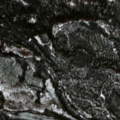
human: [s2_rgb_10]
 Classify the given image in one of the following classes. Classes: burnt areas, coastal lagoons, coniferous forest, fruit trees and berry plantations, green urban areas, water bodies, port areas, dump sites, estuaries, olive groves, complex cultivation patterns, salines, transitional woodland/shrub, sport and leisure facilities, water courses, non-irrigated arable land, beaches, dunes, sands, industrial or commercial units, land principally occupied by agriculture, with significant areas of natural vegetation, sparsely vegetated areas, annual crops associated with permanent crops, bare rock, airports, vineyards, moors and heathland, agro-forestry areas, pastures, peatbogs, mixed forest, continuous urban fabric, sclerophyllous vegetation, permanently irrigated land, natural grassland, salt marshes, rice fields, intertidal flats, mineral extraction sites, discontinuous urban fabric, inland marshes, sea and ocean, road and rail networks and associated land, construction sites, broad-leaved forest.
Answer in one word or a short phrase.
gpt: coniferous forest, transitional woodland/shrub